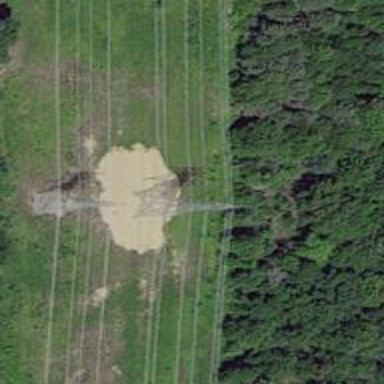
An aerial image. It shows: Power tower.